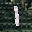
Label: 1